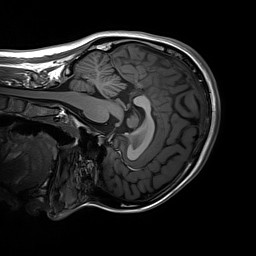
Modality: T1w
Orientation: sagittal
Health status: healthy
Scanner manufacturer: siemens
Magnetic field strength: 3 T
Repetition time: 2.3 s
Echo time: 0.00236 s